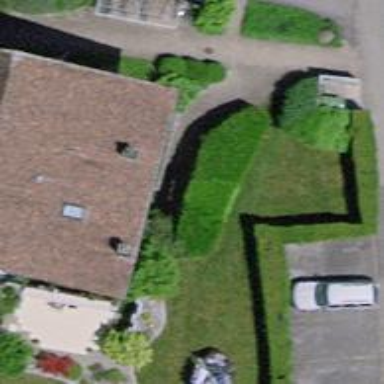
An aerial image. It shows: Hedge barrier.